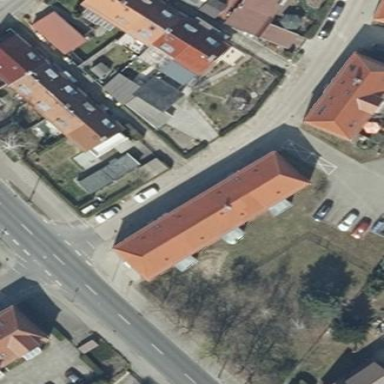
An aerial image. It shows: Image showing building with apartments.